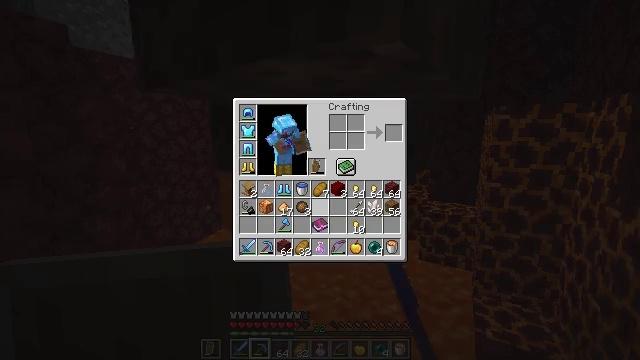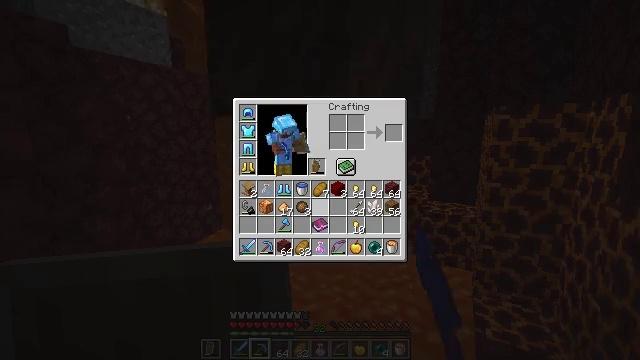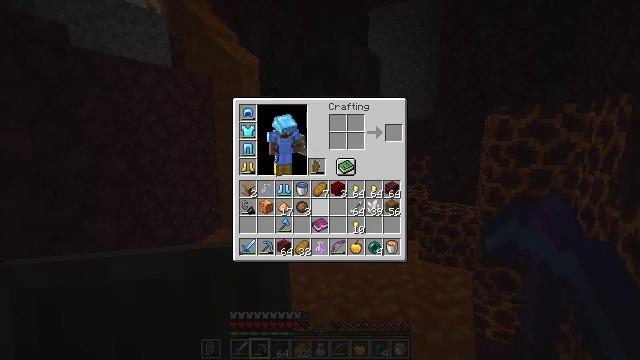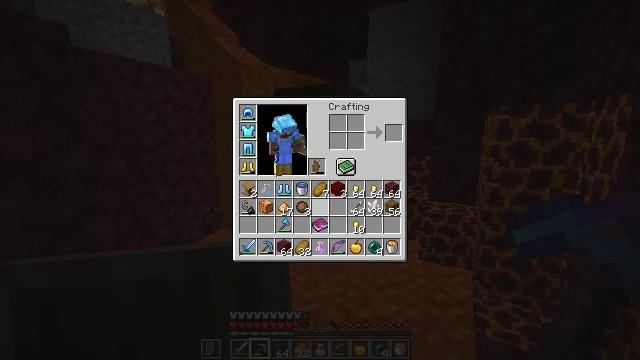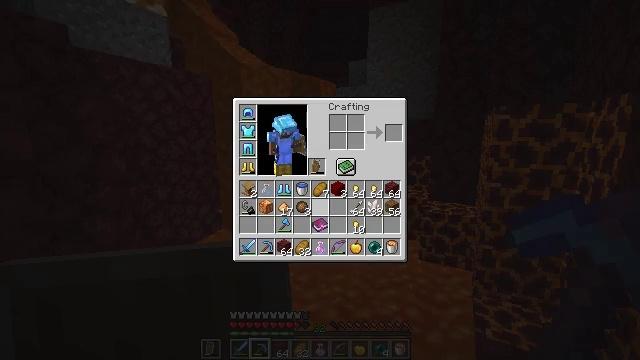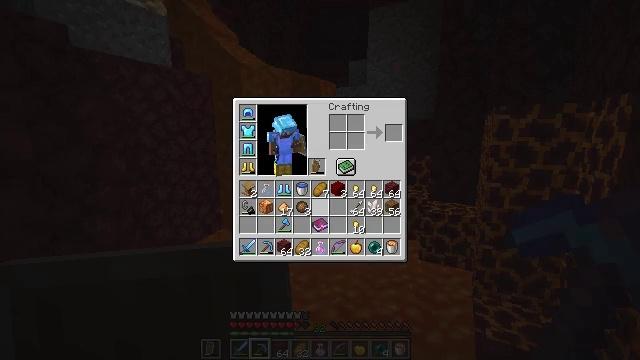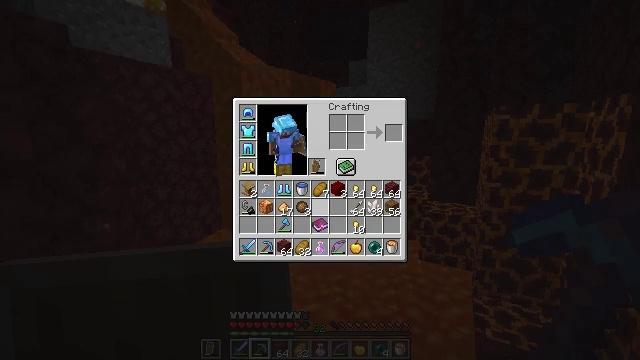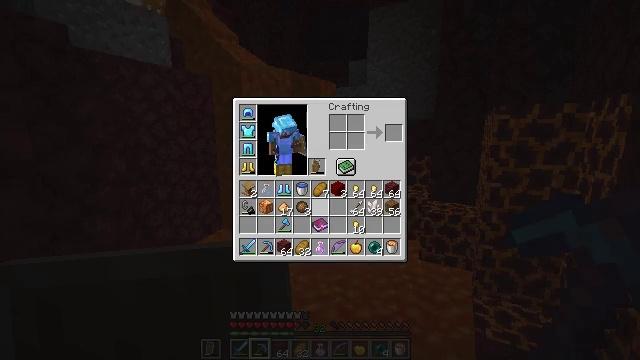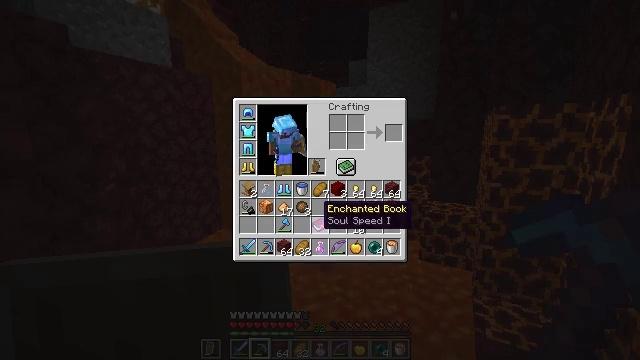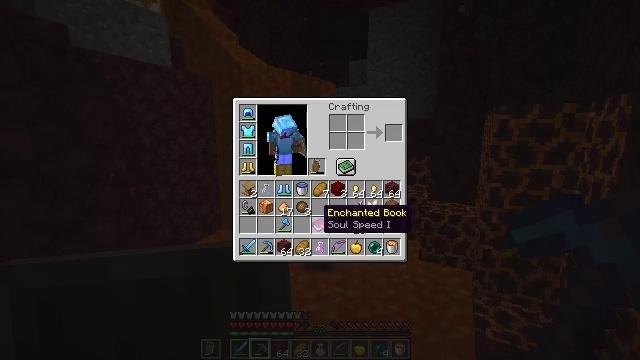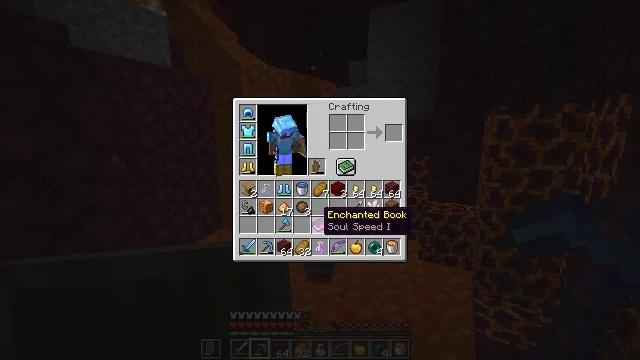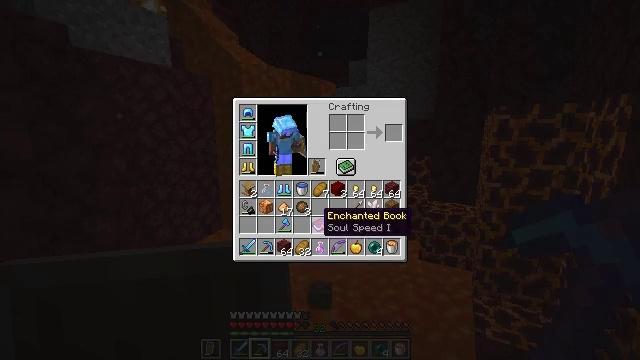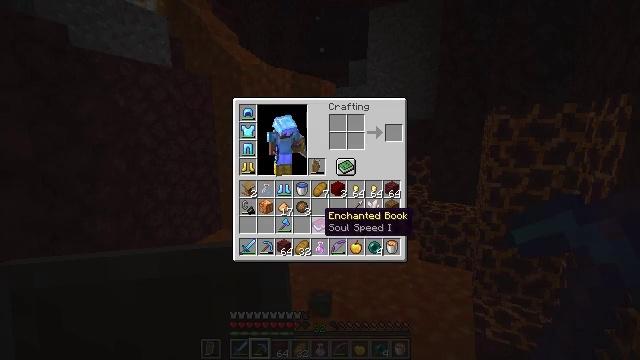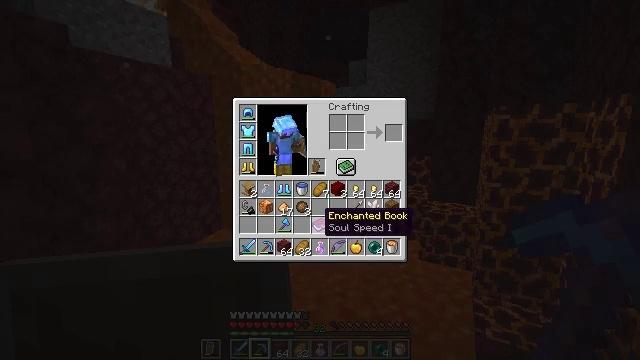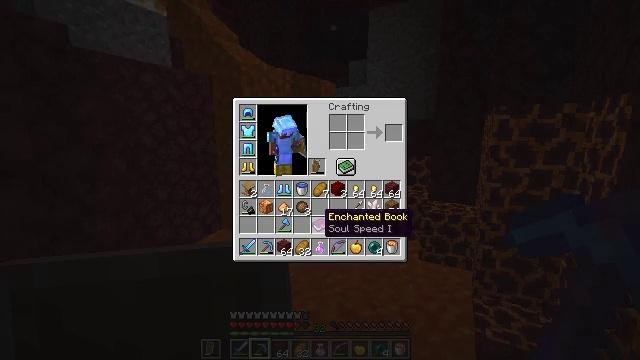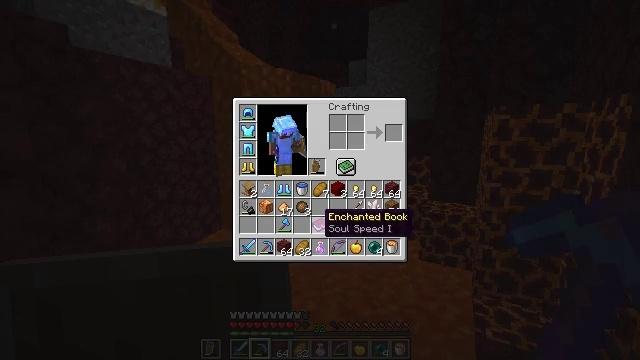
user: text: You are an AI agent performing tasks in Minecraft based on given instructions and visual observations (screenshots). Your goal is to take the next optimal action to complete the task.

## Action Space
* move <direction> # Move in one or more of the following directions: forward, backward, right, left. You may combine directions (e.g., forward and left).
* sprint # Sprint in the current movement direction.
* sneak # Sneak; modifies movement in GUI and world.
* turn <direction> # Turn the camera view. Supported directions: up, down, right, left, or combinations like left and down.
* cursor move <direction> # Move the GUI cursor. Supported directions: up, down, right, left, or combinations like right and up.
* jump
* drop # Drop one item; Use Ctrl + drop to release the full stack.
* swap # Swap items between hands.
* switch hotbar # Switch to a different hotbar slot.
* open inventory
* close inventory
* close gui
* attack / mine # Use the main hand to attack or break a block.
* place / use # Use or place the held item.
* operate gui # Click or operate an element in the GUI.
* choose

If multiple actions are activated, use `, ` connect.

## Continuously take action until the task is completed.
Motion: motion action
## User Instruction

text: Remove an enchanted book from the inventory.
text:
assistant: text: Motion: sprint, open gui
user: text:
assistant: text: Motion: sprint
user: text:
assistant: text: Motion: no_op
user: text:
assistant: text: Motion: no_op
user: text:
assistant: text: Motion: no_op
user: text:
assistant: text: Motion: no_op
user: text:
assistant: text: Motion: no_op
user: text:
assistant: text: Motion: no_op
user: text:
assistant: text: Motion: no_op
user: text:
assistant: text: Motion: no_op
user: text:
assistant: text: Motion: no_op
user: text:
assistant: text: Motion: no_op
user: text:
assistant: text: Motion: no_op
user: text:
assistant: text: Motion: sprint
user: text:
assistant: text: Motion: sprint
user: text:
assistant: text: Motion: sprint
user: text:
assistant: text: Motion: sprint
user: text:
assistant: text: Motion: sprint
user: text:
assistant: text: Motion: sprint, drop
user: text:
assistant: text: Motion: sprint, drop
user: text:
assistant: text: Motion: sprint, drop
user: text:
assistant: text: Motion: sprint, drop
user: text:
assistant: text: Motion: sprint
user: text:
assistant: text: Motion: no_op